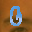
Label: 0